Interaction volume radius: 10 \u00c5
Interaction volume height: 15 \u00c5
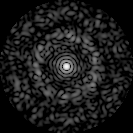
Disorder parameter: 0.8314